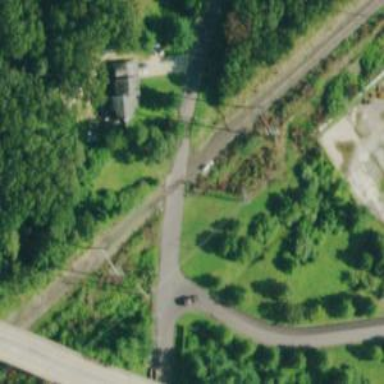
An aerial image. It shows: Level crossing with lights on the railway.